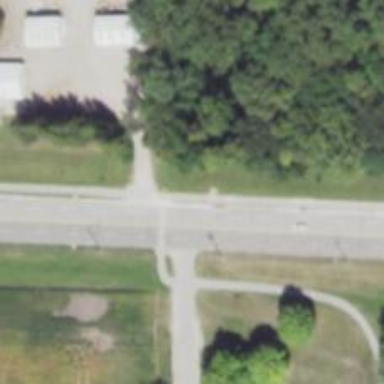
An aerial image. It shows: Marked crossing for cyclists on cycleway.